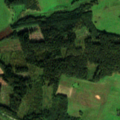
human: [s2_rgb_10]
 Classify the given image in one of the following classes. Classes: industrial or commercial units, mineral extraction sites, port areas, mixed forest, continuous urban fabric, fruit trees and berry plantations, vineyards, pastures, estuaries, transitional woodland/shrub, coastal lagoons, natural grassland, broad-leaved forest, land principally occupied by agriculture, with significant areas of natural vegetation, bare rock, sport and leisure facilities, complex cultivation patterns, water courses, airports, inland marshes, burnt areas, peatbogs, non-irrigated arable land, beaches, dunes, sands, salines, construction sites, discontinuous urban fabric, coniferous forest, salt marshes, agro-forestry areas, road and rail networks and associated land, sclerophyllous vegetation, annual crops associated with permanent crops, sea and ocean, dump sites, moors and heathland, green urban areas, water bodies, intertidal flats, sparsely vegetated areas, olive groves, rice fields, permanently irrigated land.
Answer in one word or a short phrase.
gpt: non-irrigated arable land, pastures, complex cultivation patterns, mixed forest